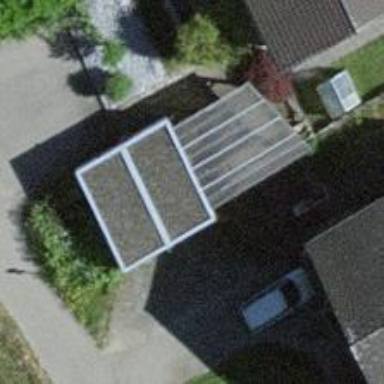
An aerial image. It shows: Garage.